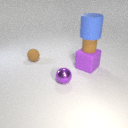
small brown rubber sphere to the left of large purple rubber cube